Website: walmart
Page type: address-validator
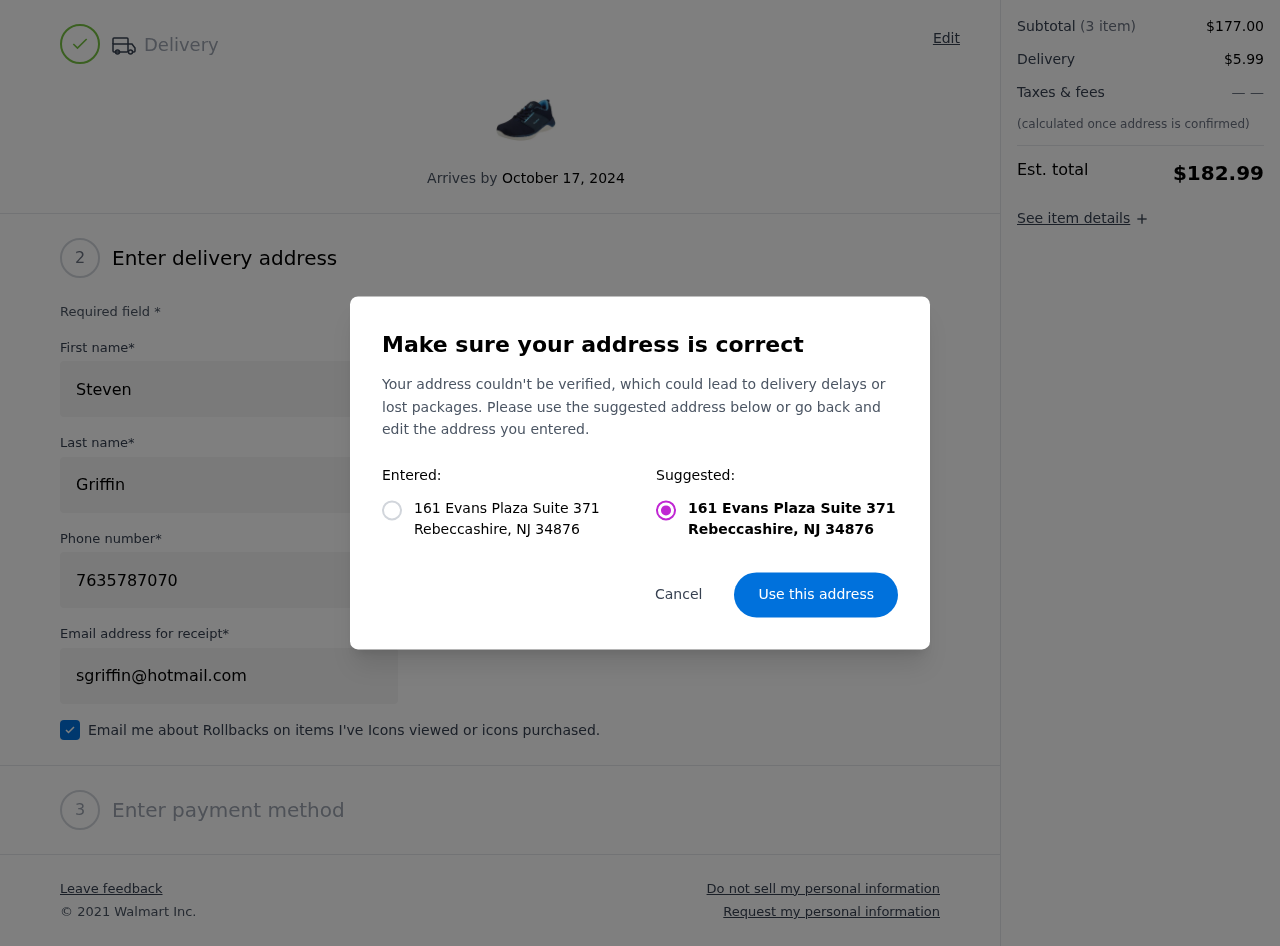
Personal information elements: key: PII_CITY
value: Rebeccashire
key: PII_POSTCODE
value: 34876
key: PII_STATE_ABBR
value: NJ
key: PII_STREET
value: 161 Evans Plaza Suite 371
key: PII_FIRSTNAME
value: Steven
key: PII_LASTNAME
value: Griffin
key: PII_PHONE
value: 7635787070
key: PII_EMAIL
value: sgriffin@hotmail.com
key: PII_POSTCODE_FULL
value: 34876
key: PII_POSTCODE_NUMERIC
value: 34876
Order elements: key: ORDER_DELIVERY_DATE
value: October 17, 2024
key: ORDER_SUBTOTAL
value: $177.00
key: ORDER_SHIPPING_COST
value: $5.99
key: ORDER_TOTAL
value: $182.99